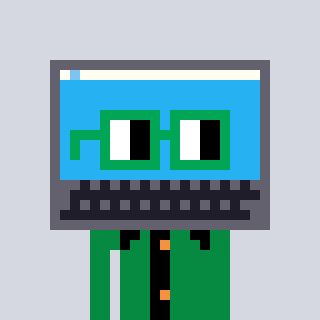
a pixel art character with square green glasses, a laptop-shaped head and a green-colored body on a cool background